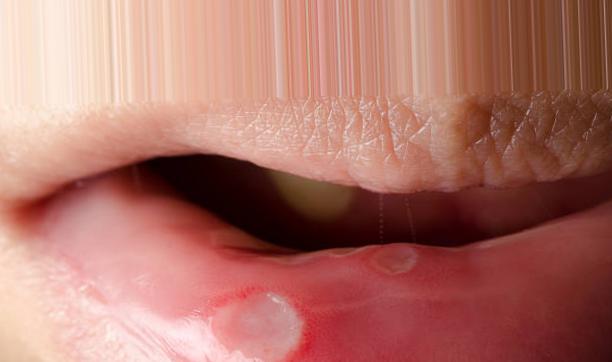
Condition: Mouth Ulcer